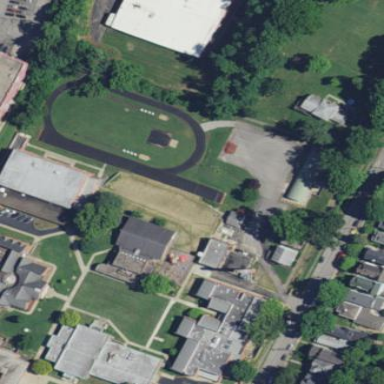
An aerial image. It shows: School.